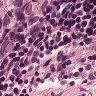
Metastatic tissue present: yes